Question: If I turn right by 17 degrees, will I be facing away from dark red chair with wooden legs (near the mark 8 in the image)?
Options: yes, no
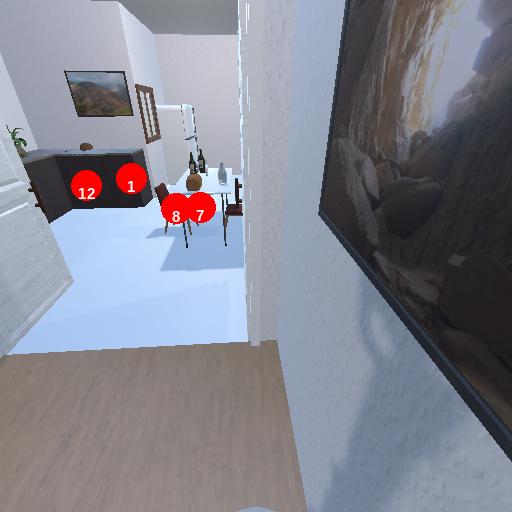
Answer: yes